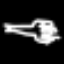
Label: fork